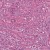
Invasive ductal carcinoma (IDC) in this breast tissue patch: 1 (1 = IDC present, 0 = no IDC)